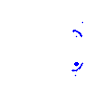
Particle: kaon